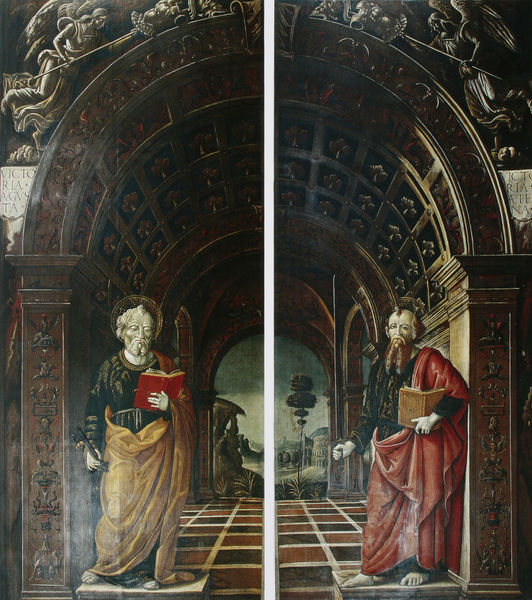
Titel: Heilige Petrus und Paulus
Künstler: Giovanni Maria Falconetto
Standort: Trient
Institution: Santa Maria Maggiore
Schlagwörter: baum, blau, dunkel, flügel, gemälde, himmel, mann, schatten, umhang, bäume, gelb, grün, landschaft, menschen, ocker, braun, bunt, grau, hintergrund, holz, mitte, männer, orange, raum, schwarz, säule, säulen, tür, weiss, ausblick, haus, rot, tuch, malerei, muster, ornament, alt, bart, bärte, barock, bibel, falten, halten, johannes, stehen, stein, bild, gelehrte, hände, spiegel, öl, natur, kirche, boden, gewand, gold, kutte, mantel, stehend, decke, gewänder, pflanzen, renaissance, rund, engel, garten, putto, relief, füße, schiff, bücher, bogen, perspektive, zwei, fußboden, stab, nautr, pilaster, figuren, rundbogen, kuppel, unwetter, arch, arches, church, column, hands, lanze, men, red, religious, robes, sword, white, tafel, black, dark, green, old, painting, robe, yellow, detail, inschrift, glanz, lesen, ornamente, verzierung, two, brown, floor, innenansicht, perspective, faltenwurf, platte, podest, tor, halle, bögen, barfuss, paradies, eingang, erker, gang, gewölbe, buch, durchblick, religion, torbogen, stck, zentralperspektive, fliesen, schwert, flur, kacheln, mosaik, kopie, altar, halbrund, fries, fleisen, portal, hand, heiligenschein, statuen, nimbus, fluchtpunkt, christlich, angel, angels, heaven, man, tree, fresken, priester, roof, trees, mönch, wächter, heiliger, mönche, feet, platten, bibliothek, kassetten, kassettendecke, heilige, trompeten, schlüssel, entrance, golden, jünger, schemen, reliefs, gloriole, putti, beard, petrus, saint, viereck, knick, books, pen, writing, ikone, sculpture, statue, wings, zweiteilig, kandelaber, drausen, altarbild, tonne, groteske, toga, deckenmalerei, kasettendecke, tonnengewölbe, archway, bogengang, latein, cathedral, jesus, prayer, ceiling, menschne, art, colorful, markus, monk, fals, heiligenscheine, katholisch, werkzeuge, apostel, god, geteilt, book, hintergrung, evangelist, evangelisten, stripe, nimben, lukas, leidenswerkzeuge, bible, guard, diptychon, matthäus, tafelmalerei, christian, evangelien, simon, paulus, ell, tonnengwölbe, saints, staff, wing, stehle, mural, hallway, mosaikboden, text, scholar, faltenf, altas, tiles, key, halo, bibeln, kassettentonne, ornamant, petris, tile, victoria, halos, mans, ivory, scglüssel, bucch, panel, symbols, plaque, carved, checkerboard, ark, tunnel, yes, scripture, worship, arche, stature, pane, half, engrave, mosik, moaik, kjasette, alterbild, panes, pans, divider, split, avengelist, chess board, bibles, paness, dyptichon, predigt, lesen buch, jesaia